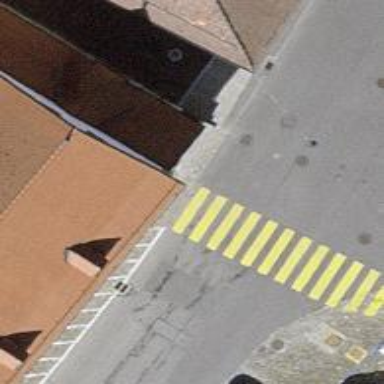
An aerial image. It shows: Uncontrolled crossing on the road.